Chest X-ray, PA view. Patient: 45 years old, sex M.
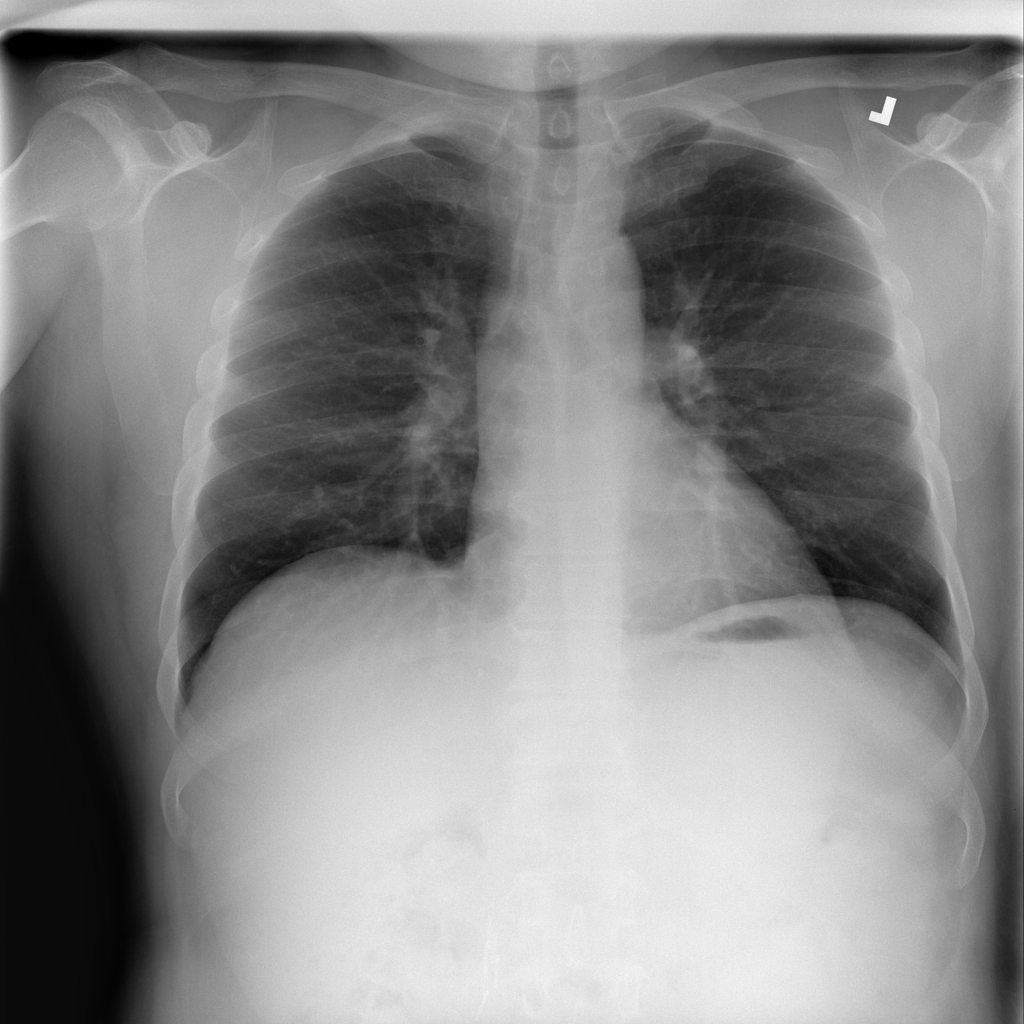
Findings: No Finding